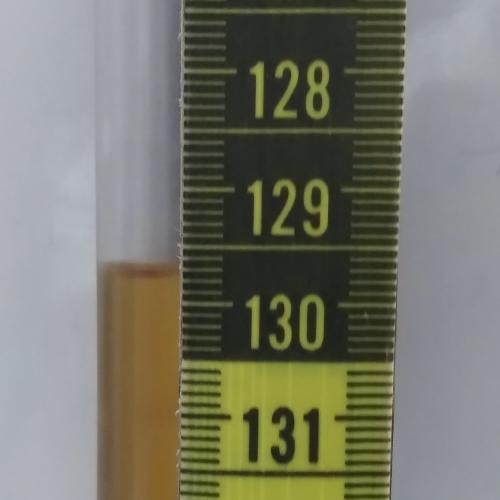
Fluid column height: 129.7 cm